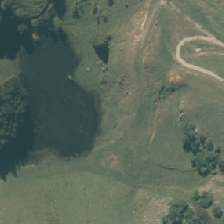
Land cover: lake_pond